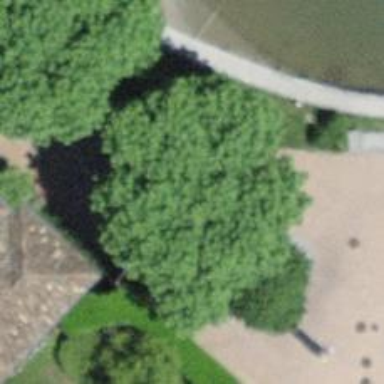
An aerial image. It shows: Bench for seating.